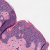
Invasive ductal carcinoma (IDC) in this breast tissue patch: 0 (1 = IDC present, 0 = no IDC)